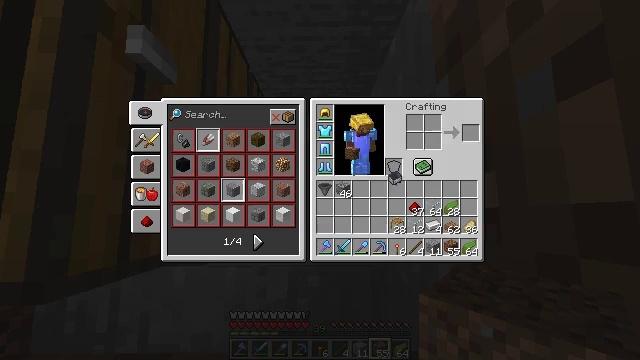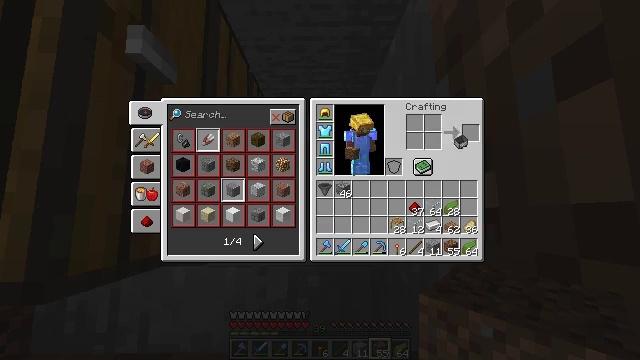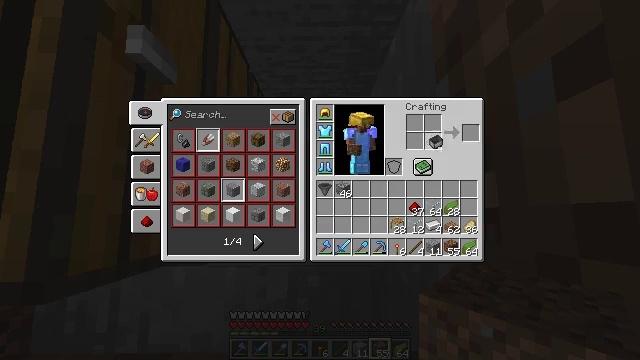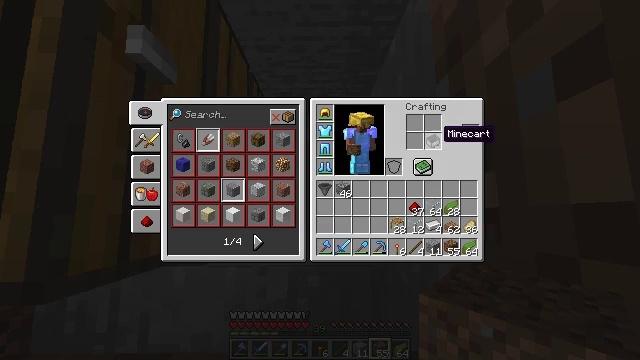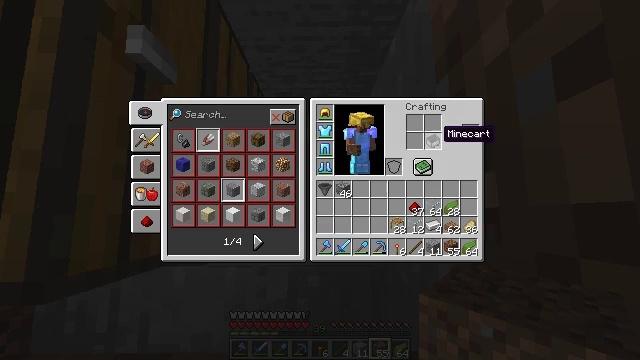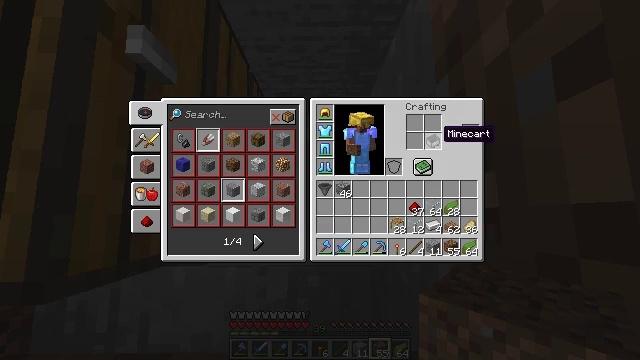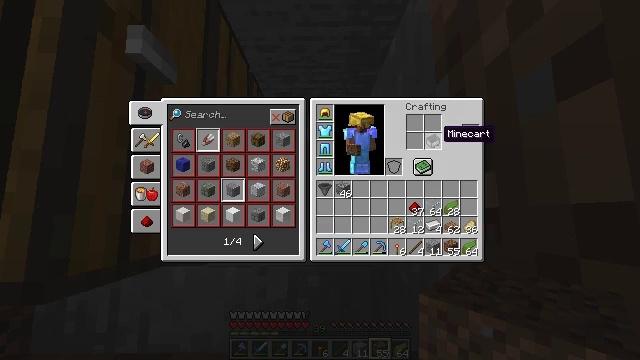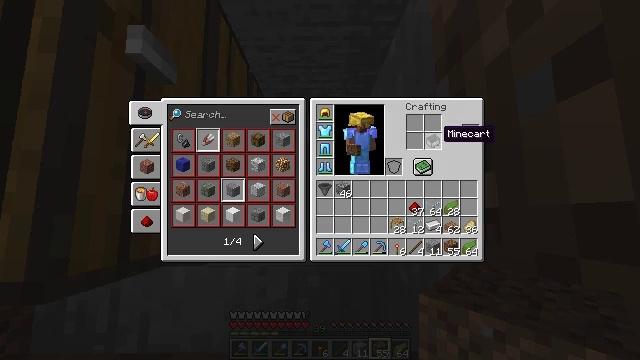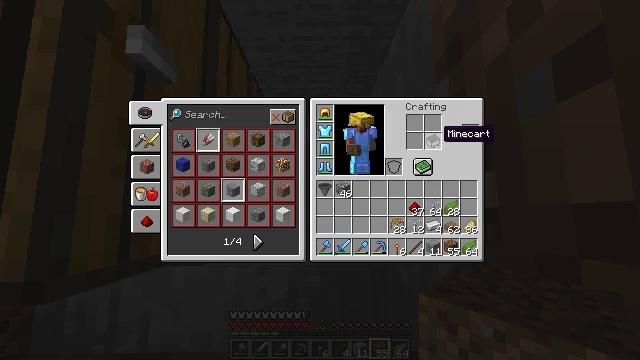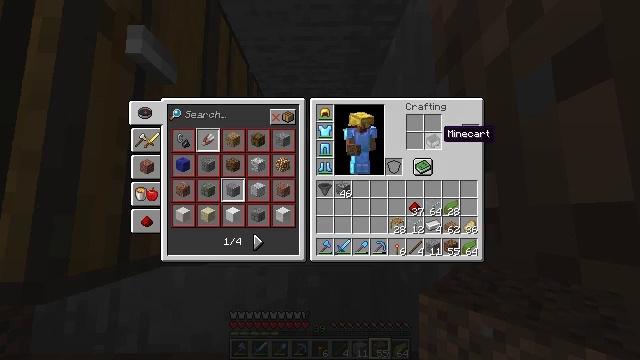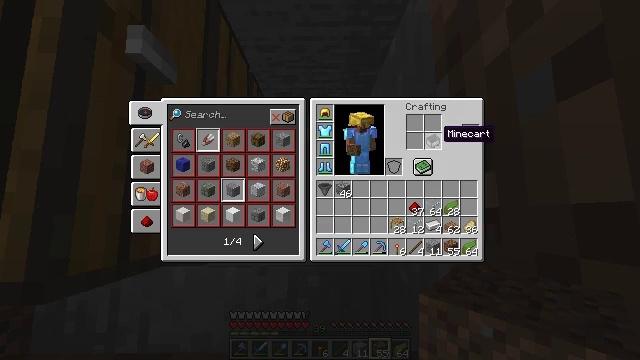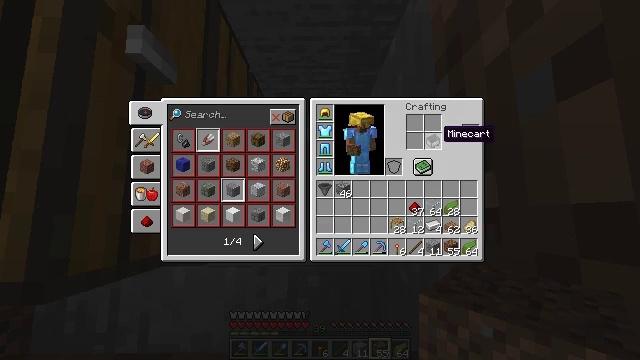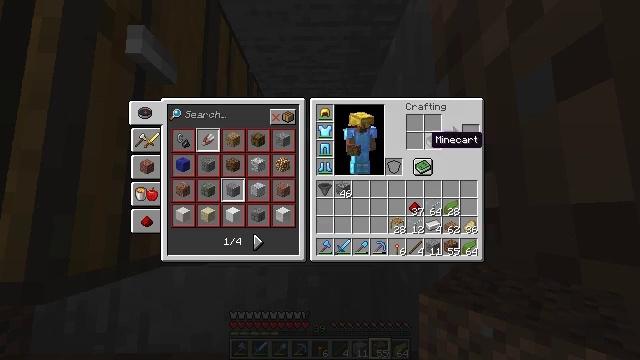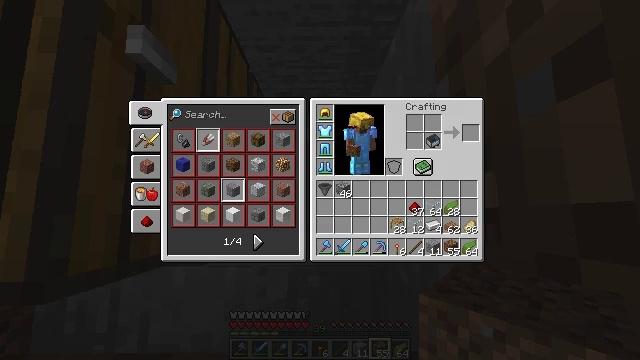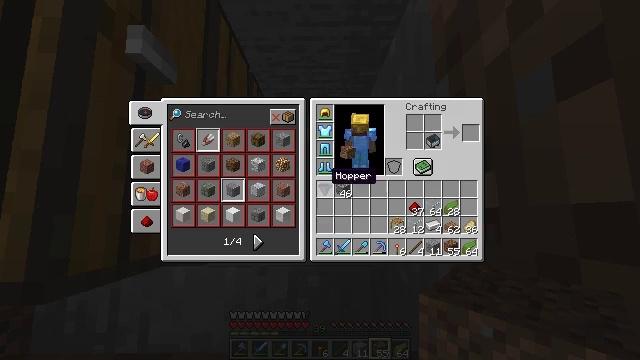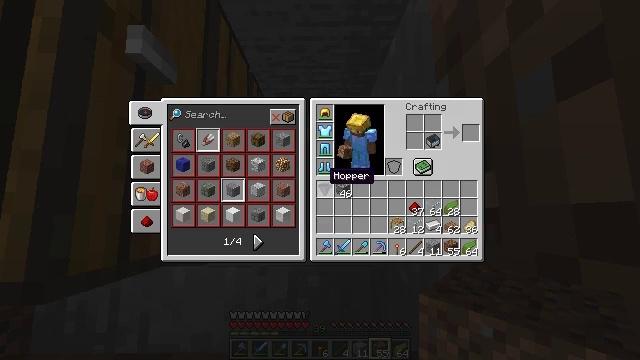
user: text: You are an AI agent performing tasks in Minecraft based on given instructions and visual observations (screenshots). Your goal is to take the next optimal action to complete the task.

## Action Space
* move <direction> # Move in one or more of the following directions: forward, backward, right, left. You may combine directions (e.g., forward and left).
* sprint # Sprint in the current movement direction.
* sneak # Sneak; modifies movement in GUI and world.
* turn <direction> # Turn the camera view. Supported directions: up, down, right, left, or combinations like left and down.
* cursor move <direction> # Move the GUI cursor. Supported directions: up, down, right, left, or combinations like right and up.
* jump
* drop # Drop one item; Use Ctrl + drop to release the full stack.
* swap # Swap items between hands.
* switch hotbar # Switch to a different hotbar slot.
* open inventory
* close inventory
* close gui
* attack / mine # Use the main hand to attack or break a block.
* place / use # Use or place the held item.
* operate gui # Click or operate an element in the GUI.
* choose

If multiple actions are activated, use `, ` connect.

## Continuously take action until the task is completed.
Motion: motion action
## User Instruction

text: Combine a minecart and a hopper to get a hopper minecart.
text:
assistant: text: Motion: open gui
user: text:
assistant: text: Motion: cursor move left, operate gui
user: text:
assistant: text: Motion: no_op
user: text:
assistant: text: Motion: no_op
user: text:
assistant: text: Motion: no_op
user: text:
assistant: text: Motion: no_op
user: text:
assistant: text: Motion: no_op
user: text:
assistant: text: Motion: no_op
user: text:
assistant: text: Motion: no_op
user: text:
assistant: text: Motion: no_op
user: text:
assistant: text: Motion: no_op
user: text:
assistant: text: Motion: cursor move left
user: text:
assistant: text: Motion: cursor move left and down
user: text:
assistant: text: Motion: cursor move left and down
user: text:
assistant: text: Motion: no_op
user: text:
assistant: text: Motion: no_op
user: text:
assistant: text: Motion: no_op
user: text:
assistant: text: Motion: no_op
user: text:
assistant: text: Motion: no_op
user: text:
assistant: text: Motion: no_op
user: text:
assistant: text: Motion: no_op
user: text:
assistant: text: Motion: no_op
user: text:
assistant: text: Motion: operate gui
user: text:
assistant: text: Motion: operate gui
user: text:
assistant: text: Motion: cursor move right and up
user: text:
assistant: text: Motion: cursor move right and up
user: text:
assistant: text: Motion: cursor move right and up
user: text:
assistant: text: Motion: no_op
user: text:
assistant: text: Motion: no_op
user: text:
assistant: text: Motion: no_op